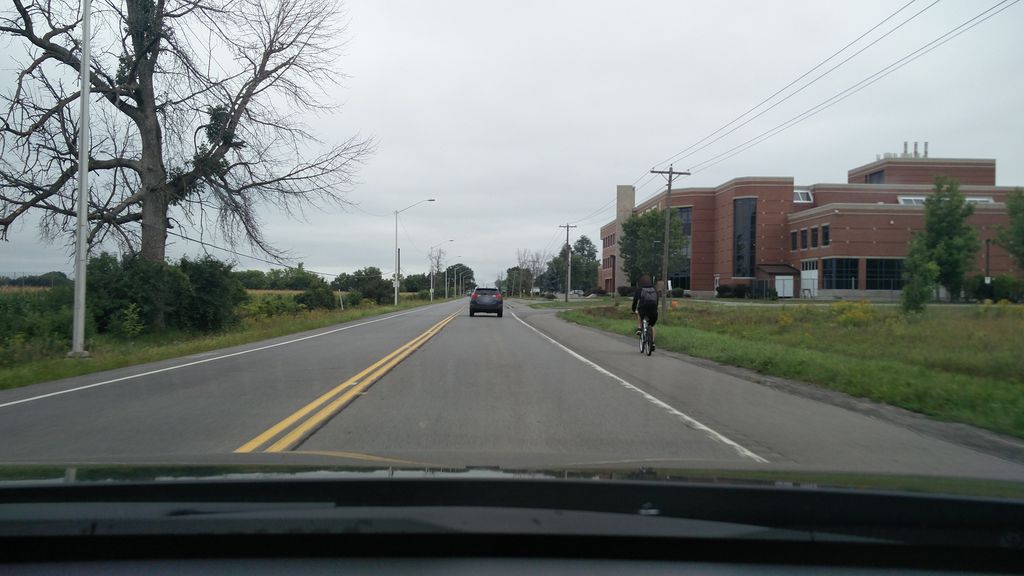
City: ottawa-gatineau